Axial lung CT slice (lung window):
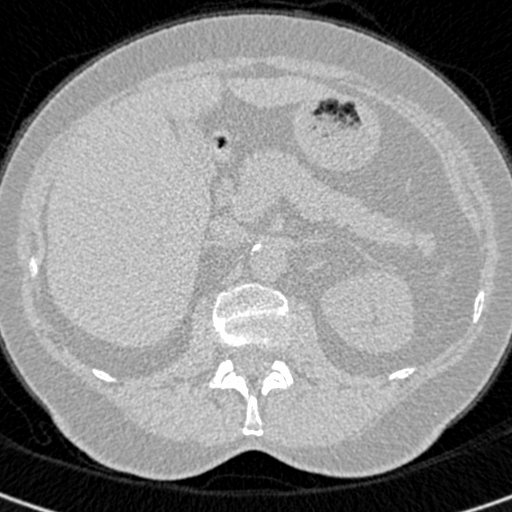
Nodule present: no